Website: lowes
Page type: added-to-cart
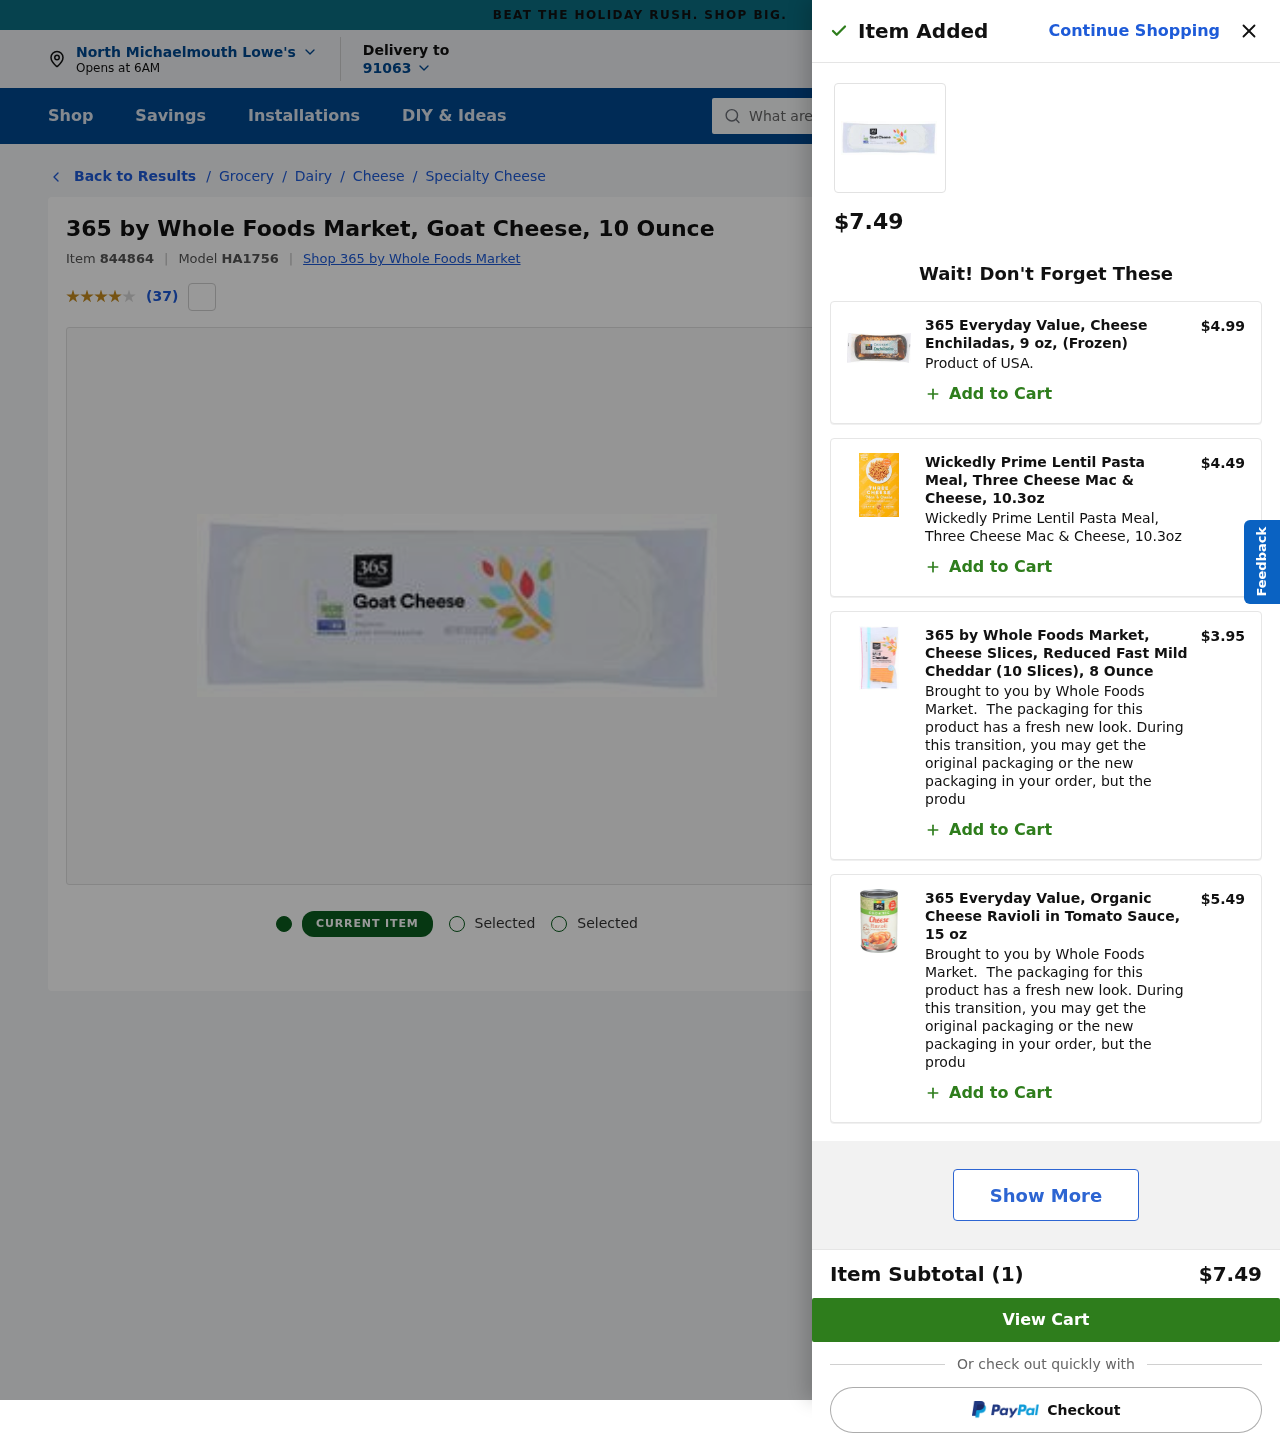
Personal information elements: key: PII_CITY
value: North Michaelmouth
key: PII_POSTCODE
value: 91063
Product elements: key: PRODUCT1_BRAND
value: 365 by Whole Foods Market
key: PRODUCT1_BREADCRUMB
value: Grocery
Dairy
Cheese
Specialty Cheese
Goat Cheese
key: PRODUCT1_NAME
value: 365 by Whole Foods Market, Goat Cheese, 10 Ounce
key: PRODUCT1_NUM_RATINGS
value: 37
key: PRODUCT1_PRICE
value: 7.49
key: PRODUCT1_RATING
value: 4
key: PRODUCT2_DESC
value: Product of USA.
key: PRODUCT2_NAME
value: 365 Everyday Value, Cheese Enchiladas, 9 oz, (Frozen)
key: PRODUCT2_PRICE
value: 4.99
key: PRODUCT3_DESC
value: Wickedly Prime Lentil Pasta Meal, Three Cheese Mac & Cheese, 10.3oz
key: PRODUCT3_NAME
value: Wickedly Prime Lentil Pasta Meal, Three Cheese Mac & Cheese, 10.3oz
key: PRODUCT3_PRICE
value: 4.49
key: PRODUCT4_DESC
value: Brought to you by Whole Foods Market.  The packaging for this product has a fresh new look. During this transition, you may get the original packaging or the new packaging in your order, but the produ
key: PRODUCT4_NAME
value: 365 by Whole Foods Market, Cheese Slices, Reduced Fast Mild Cheddar (10 Slices), 8 Ounce
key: PRODUCT4_PRICE
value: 3.95
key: PRODUCT5_DESC
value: Brought to you by Whole Foods Market.  The packaging for this product has a fresh new look. During this transition, you may get the original packaging or the new packaging in your order, but the produ
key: PRODUCT5_NAME
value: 365 Everyday Value, Organic Cheese Ravioli in Tomato Sauce, 15 oz
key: PRODUCT5_PRICE
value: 5.49
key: PRODUCT1_ITEM_ID
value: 844864
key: PRODUCT1_MODEL_ID
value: HA1756
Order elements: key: ORDER_NUM_ITEMS
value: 1
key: ORDER_SUBTOTAL
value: $7.49
Search elements: key: HEADER_SEARCH
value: What are you looking for?